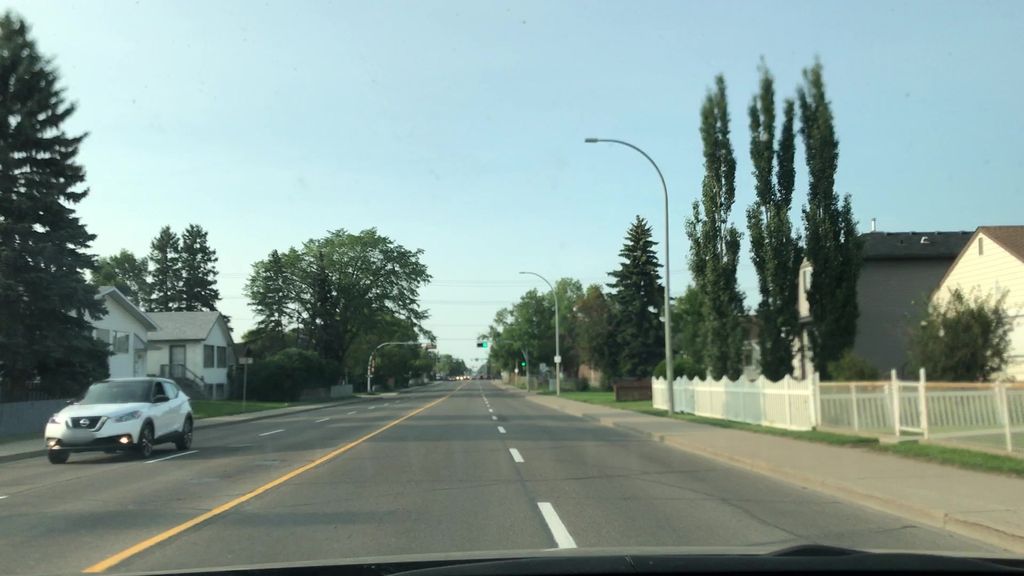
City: edmonton